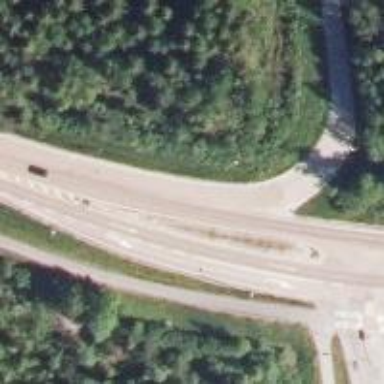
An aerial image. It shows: Secondary road with asphalt surface.